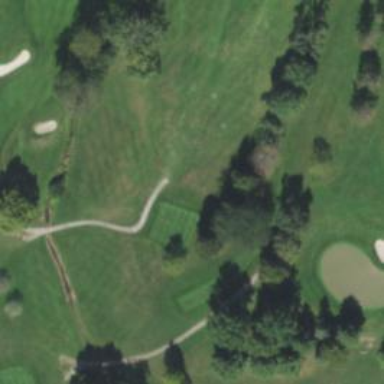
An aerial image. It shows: Path for both roads and golfers.